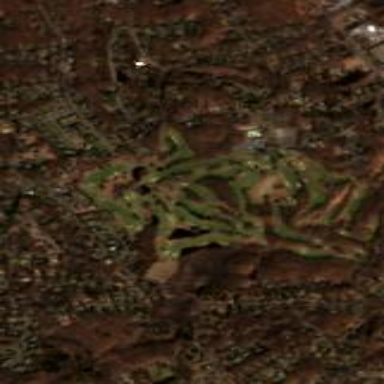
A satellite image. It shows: Golf course.